Field crop: maize
Growth stage: 2
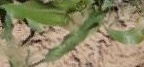
Species: maize